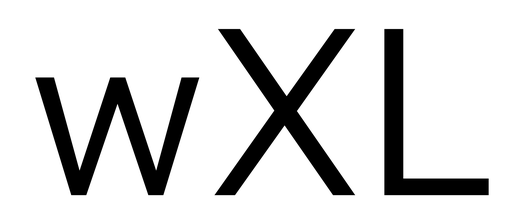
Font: InstrumentSans_Regular